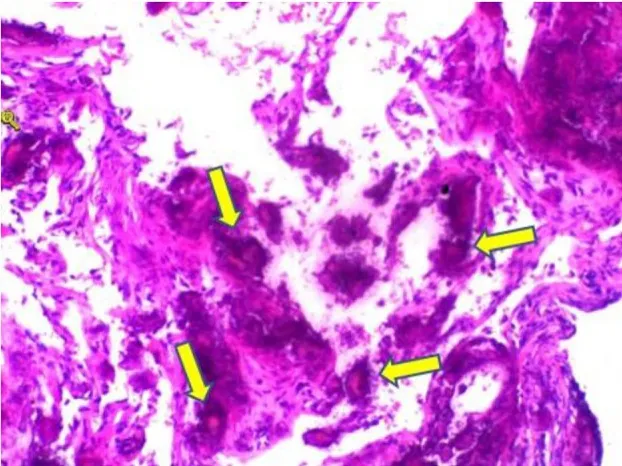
Hematoxylin and eosin stain sections of lung tissue biopsy showing crystalline materials with calcification and foreign body (arrows) granulomas in the interstitium and alveolar cavity (x 100).
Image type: pathology (h&e)